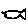
Label: fish